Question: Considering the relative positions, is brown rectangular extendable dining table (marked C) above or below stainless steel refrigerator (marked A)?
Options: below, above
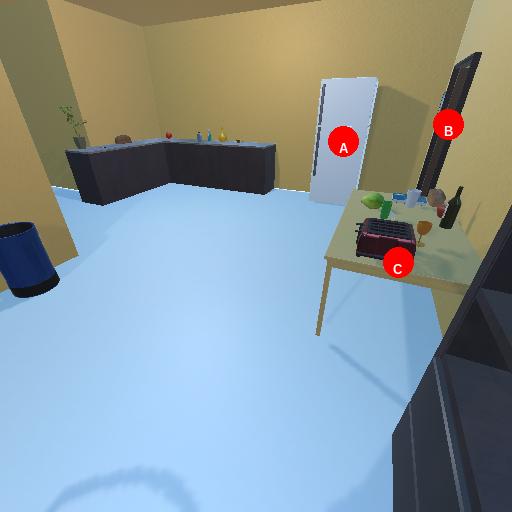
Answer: below